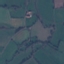
Land use / land cover: Pasture